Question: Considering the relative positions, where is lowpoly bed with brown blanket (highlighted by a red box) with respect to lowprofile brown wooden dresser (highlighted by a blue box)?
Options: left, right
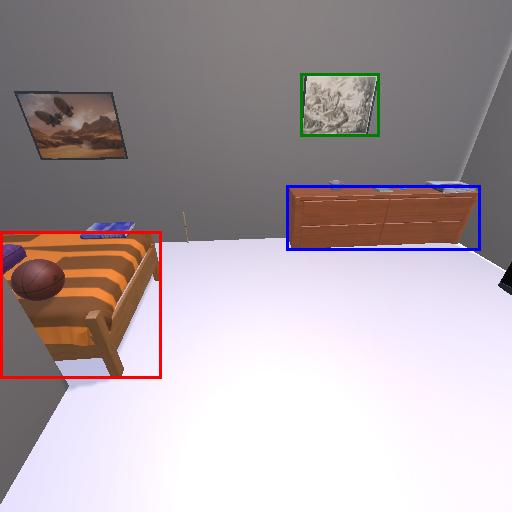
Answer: left